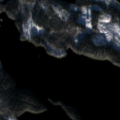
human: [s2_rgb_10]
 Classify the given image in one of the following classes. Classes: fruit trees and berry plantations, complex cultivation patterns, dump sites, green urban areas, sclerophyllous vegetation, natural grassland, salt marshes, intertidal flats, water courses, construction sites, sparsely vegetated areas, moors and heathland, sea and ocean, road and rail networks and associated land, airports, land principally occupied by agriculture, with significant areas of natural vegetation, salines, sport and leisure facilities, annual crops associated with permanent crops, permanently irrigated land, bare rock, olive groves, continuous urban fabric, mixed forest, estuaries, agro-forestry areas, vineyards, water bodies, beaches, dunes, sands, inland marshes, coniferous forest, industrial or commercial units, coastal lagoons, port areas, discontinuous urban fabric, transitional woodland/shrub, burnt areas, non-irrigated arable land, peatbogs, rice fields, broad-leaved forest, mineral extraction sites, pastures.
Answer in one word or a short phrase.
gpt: coniferous forest, mixed forest, transitional woodland/shrub, water bodies